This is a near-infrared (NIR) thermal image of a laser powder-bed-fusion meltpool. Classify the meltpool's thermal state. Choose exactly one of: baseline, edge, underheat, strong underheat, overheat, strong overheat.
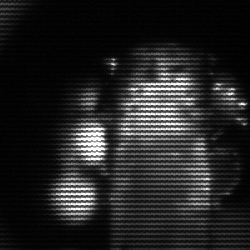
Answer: strong underheat